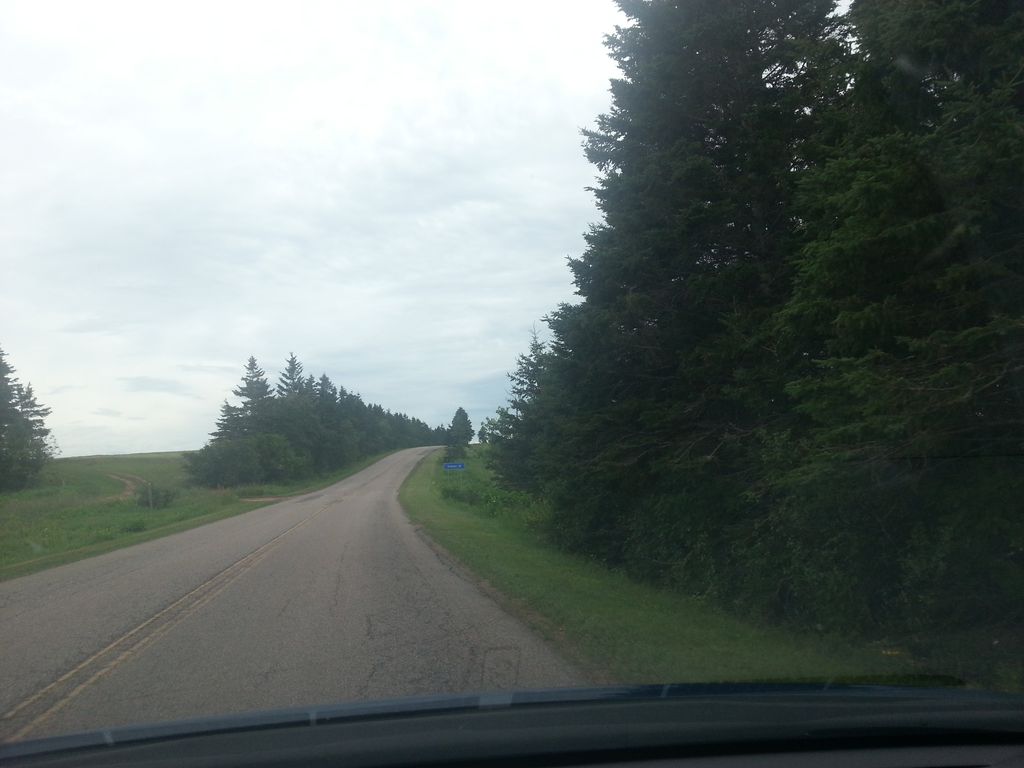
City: charlottetown